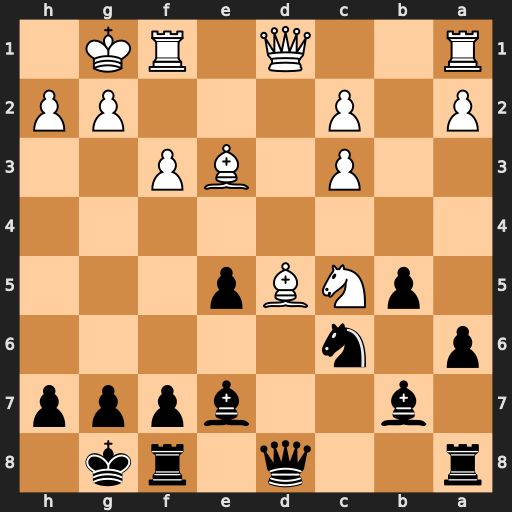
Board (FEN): r2q1rk1/1b2bppp/p1n5/1pNBp3/8/2P1BP2/P1P3PP/R2Q1RK1
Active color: b
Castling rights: -
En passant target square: -
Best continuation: Qb6 Nxb7 Qxe3+